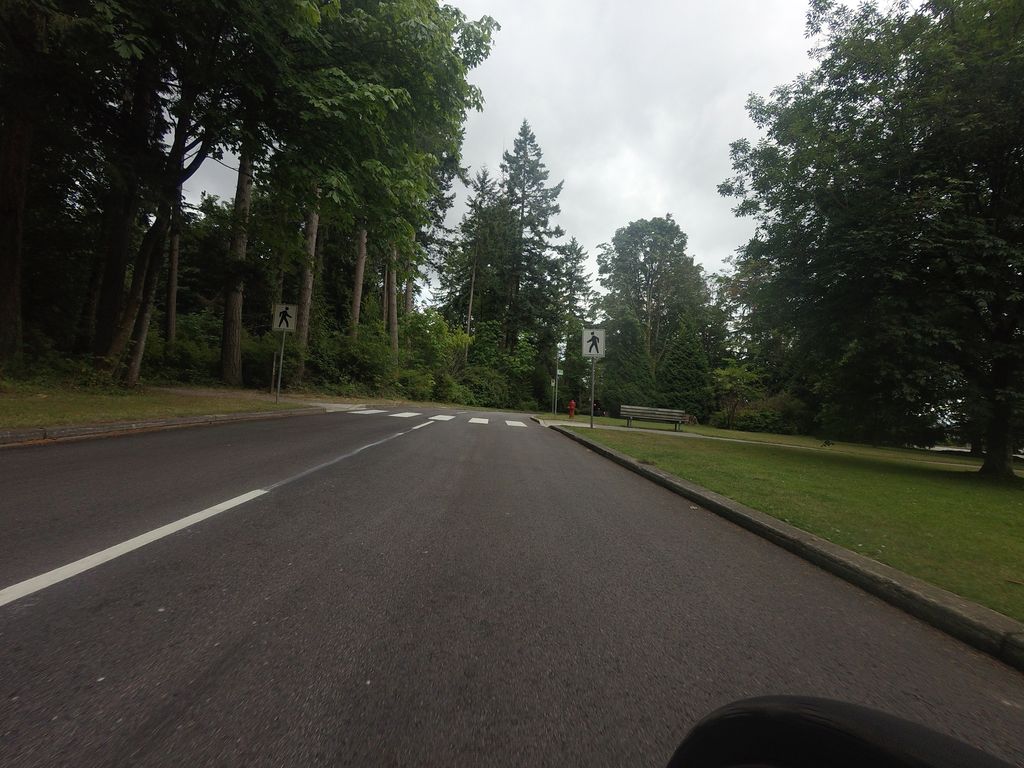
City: vancouver